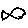
Label: fish